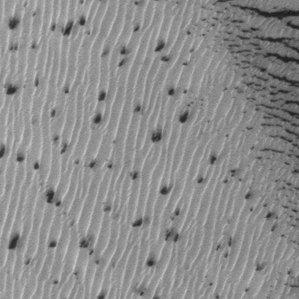
Label: frost